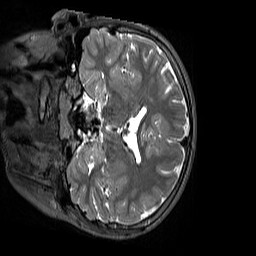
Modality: T2w
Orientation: coronal
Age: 11
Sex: male
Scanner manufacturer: siemens
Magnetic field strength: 3 T
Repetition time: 3.2 s
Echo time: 0.408 s